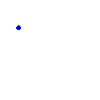
Particle: kaon